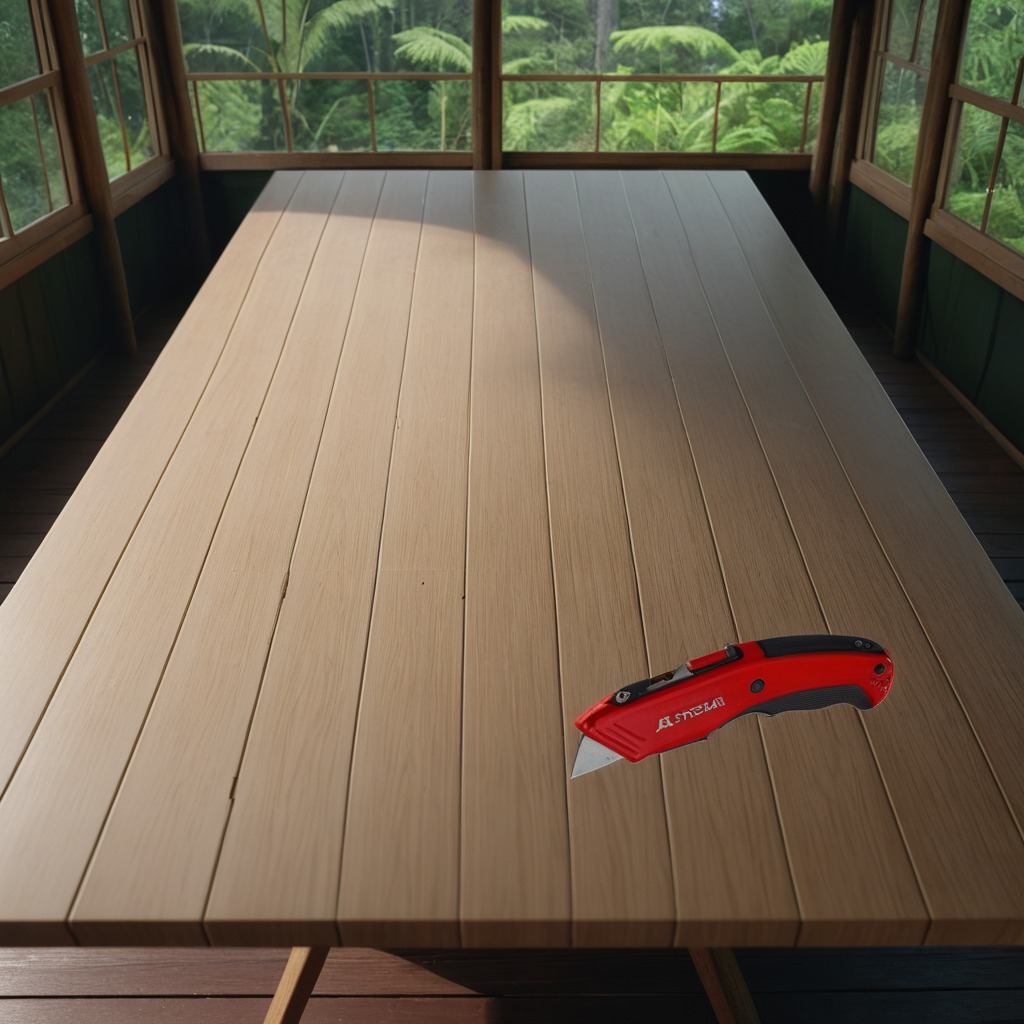
A utility knife lying on a wooden table in a jungle field workshop tent.